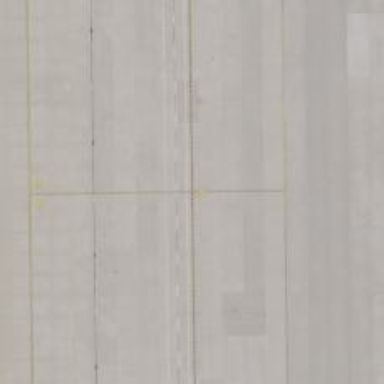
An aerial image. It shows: View of taxiway at the airport.